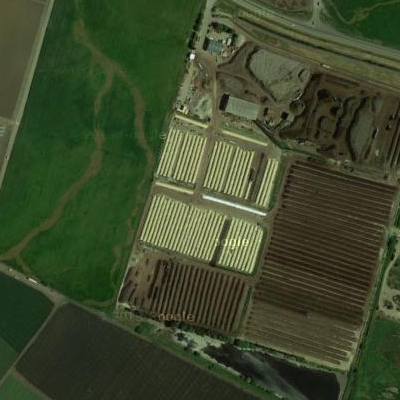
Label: Field